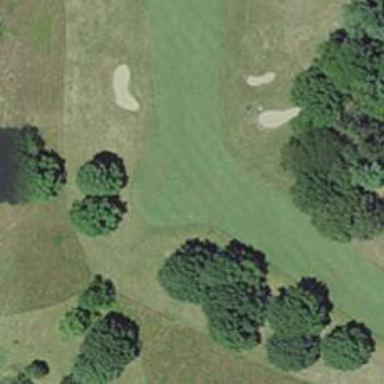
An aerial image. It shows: Golf hole.